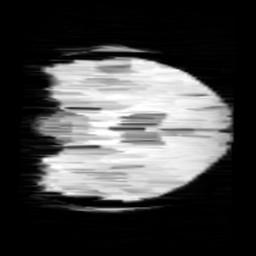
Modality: minIP
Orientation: coronal
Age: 11
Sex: male
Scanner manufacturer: siemens
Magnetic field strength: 3 T
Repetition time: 0.027 s
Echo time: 0.02 s